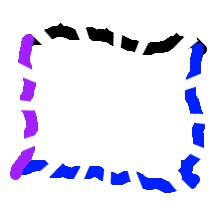
Shape: rectangle